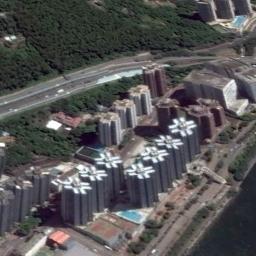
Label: commercial_area